Question: i have portions of my program that require administrative access (settings that affect all users, stored in HKLM, and are limited to administrative access).
i've changed my software to indicate that elevation is required:

In response i am going to launch my executable while prompting for elevation:
'''
SHELLEXECUTEINFO shExecInfo;
shExecInfo.cbSize = sizeof(SHELLEXECUTEINFO);
shExecInfo.fMask = NULL;
shExecInfo.hwnd = NULL;
shExecInfo.lpVerb = L"runas";
shExecInfo.lpFile = L"myapp.exe";
shExecInfo.lpParameters = NULL;
shExecInfo.lpDirectory = NULL;
shExecInfo.nShow = SW_MAXIMIZE;
shExecInfo.hInstApp = NULL;
ShellExecuteEx(&shExecInfo);
'''
What i was to do is pass the name of a named pipe on the command line, telling myself where it can connect back to in order to get instructions on what it's supposed to be doing:
'''
myapp.exe /uac 6C844671-E262-46DD-939E-47517F105FB6
'''
(Yes, using a GUID as the name of the pipe).
Through this pipe i would tell my elevated clone what database, e.g.:
- - -
My concern was then that anyone could launch 'myapp.exe', and then feed it all kinds of requests - things i don't want it to do cause didn't launch it, e.g.:
:
'''
ShellExecute("myapp.exe /uac HahaYouDoWhatISayNow")
'''
i remember during the Longhorn beta there was a Channel9 video, or an article, talking about UAC and the dangers of the wrong of doing IPC (Inter-process communication).
i don't want to re-invent the wheel, making security mistakes that have already been solved. But i cannot find any existing guidance on the "" way to do IPC with UAC elevation.
What't he accepted pattern for doing IPC to communicate with spawned elevated process for temporary elevated actions?
---
Combined followers of 'uac' and 'ipc' tags: 53
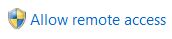
Answer: I don't believe there is a security issue here (with certain caveats as noted below). If the user can't elevate, this solution won't work anyway; if the user can elevate, and is malicious, the machine is already compromised. For example, if a malicious user wants to make changes in HKLM, why use myapp.exe when regedit is available?
However, I'm confused by your mention of a server database; how does this fit in with the requirement for elevation? Generally speaking elevation is not required for accessing remote resources. (If either myapp.exe or HKLM contains a password to the server database, it shouldn't.)
As for the choice of IPC: I'm not expert in UAC programming, but searching MSDN I've noticed that elevated COM objects are mentioned several times, e.g.:
<URL>
see also the powerpoint slides at the fifth link in this article:
<URL>
However, if you're not happy with COM (join the club!) then using a named pipe as you suggest should be just as effective. You do however need to take the usual precautions necessary for named pipes - make sure that you create the server end of the named pipe before launching the elevated process, that you check whether the pipe already existed, and that you create it with an appropriate ACL.